Question: I have created a website for my booking system and connected it to my database using PHP.
Everything works fine, its just when the user selects a time, the time displays different in my database for example if I book a time at 14:30:00, it displays as 00:00:14 in my table.
I can't seem to find out why this problem still occur, I have changed my global time in MYSQL, I have debugged my HTML code.
BTW I am on a Ubuntu desktop 22.04 and using apache2 as my webserver.
I viewed my global timezone in MYSQL but it was accurate. I debugged my html file, couldn't find anything.
I tried changing the datatype of my column from "time" to "varchar" it didn't work.
this is my html code --->
'''
<!DOCTYPE html>
<html>
<head>
<meta charset="utf-8">
<title>Tidsbokning for Svanens Tandlakarmottagning</title>
<style>
body {
font-family: Arial, sans-serif;
margin: 0;
padding: 0;
}
header {
background-color: #333;
color: #fff;
padding: 20px;
text-align: center;
}
h1 {
margin: 0;
font-size: 36px;
}
form {
margin: 20px;
padding: 20px;
border: 1px solid #ccc;
border-radius: 5px;
background-color: #f2f2f2;
}
label {
display: block;
margin-bottom: 5px;
font-weight: bold;
}
input[type=text], input[type=email], input[type=date], input[type=time] {
display: block;
width: 100%;
padding: 10px;
margin-bottom: 20px;
border: 1px solid #ccc;
border-radius: 5px;
font-size: 16px;
}
input[type=submit], input[type=radio] {
background-color: #333;
color: #fff;
padding: 10px 20px;
border: none;
border-radius: 5px;
font-size: 16px;
cursor: pointer;
margin-right: 10px;
}
input[type=submit]:hover, input[type=radio]:hover {
background-color: #666;
}
</style>
</head>
<body>
</main>
</body>
<header>
<meta charset="utf-8">
<h1>Tidsbokning for Svanens Tandlakarmottagning</h1>
</header>
<main>
<form class="alt" method="POST" action="submit_booking.php">
<label for="patient_name">Your name:</label>
<input type="text" id="patient_name" name="patient_name" required>
<label for="patient_email">Your email:</label>
<input type="email" id="patient_email" name="patient_email" required>
<label for="appointment_date">Appointment date:</label>
<input type="date" id="appointment_date" name="appointment_date" required>
<label for="appointment_time">Appointment time:</label>
<select id="appointment_time" name="appointment_time" type="time" required>
<option value="">-- Select a time --</option>
<option value="09:00:00">09:00:00 </option>
<option value=09:30:00>09:30:00 </option>
<option value="10:00:00">10:00:00 </option>
<option value="10:30:00">10:30:00 </option>
<option value="11:00:00">11:00:00 </option>
<option value="11:30:00">11:30:00 </option>
<option value="12:00:00">12:00:00 </option>
<option value="12:30:00">12:30:00 </option>
<option value="13:00:00">13:00:00 </option>
<option value="13:30:00">13:30:00 </option>
<option value="14:00:00">14:00:00 </option>
<option value="14:30:00">14:30:00 </option>
<option value="15:00:00">15:00:00 </option>
<option value="15:30:00">15:30:00 </option>
<option value="16:00:00">16:00:00 </option>
<option value="16:30:00">16:30:00 </option>
<option value="17:00:00">17:00:00 </option>
</select>
<input type="submit" name="Boka tid" value="submit">
</form>
</main>
</body>
</html>
'''
This is the PHP script
'''
//Database connection here
$conn = mysqli_connect($host, $username, $password, $dbname);
if (!$conn) {
die("Connection failed:" . mysqli_connect_error());
}
$name = $_POST['patient_name'];
$email= $_POST['patient_email'];
$date = $_POST['appointment_date'];
$time = $_POST['appointment_time'];
// Prepare and execute SQL statement
$stmt = $conn->prepare("INSERT INTO appointments (patient_name, patient_email, appointment_date, appointment_time) VALUES (?, ?, ?, ?)");
$stmt->bind_param("sssi",$name, $email, $date, $time);
$stmt->execute();
// Close connection and redirect to confirmation page
$stmt->close();
$conn->close();
header("Location: confirmation.php");
exit();
?>
'''
Result in database:

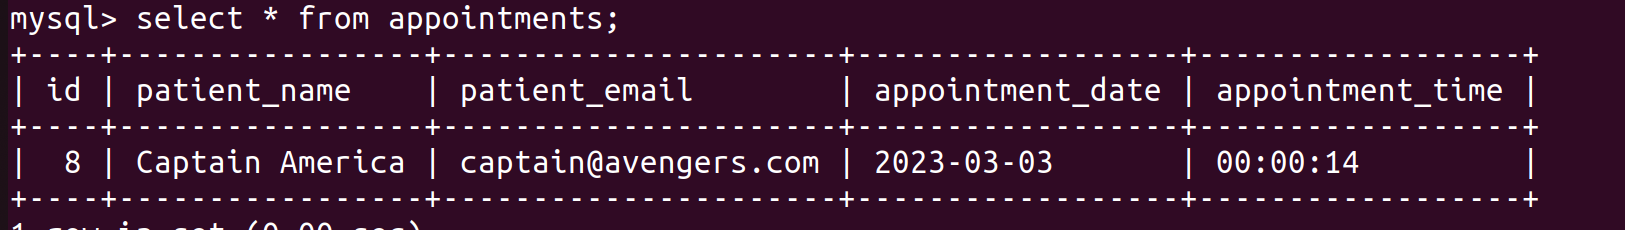
Answer: You have specified your 'appointment_time' parameter as 'i' when binding your parameters. So, '14:30:00' becomes '14'. Change the 'types' string in your bind call:
'''
$stmt->bind_param('ssss', $name, $email, $date, $time);
'''